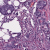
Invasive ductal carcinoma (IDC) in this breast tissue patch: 1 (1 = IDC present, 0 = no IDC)